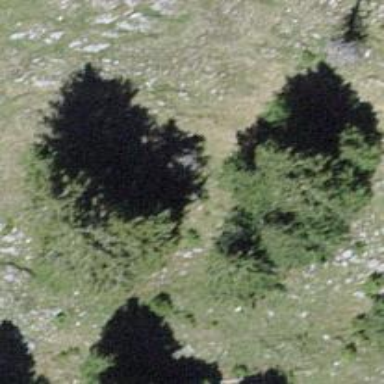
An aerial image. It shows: Needle-leaved tree in its natural environment.